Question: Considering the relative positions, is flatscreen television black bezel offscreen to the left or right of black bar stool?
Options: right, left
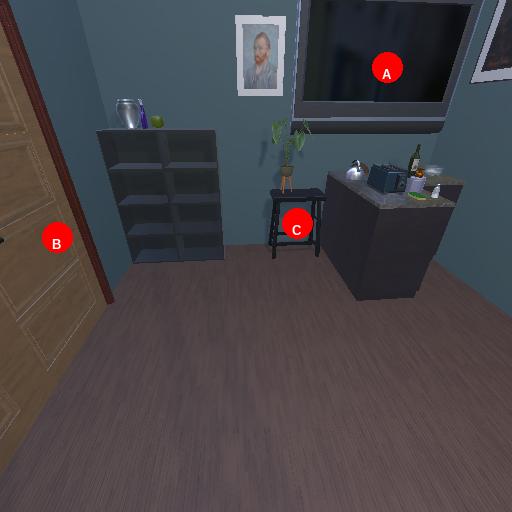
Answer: right